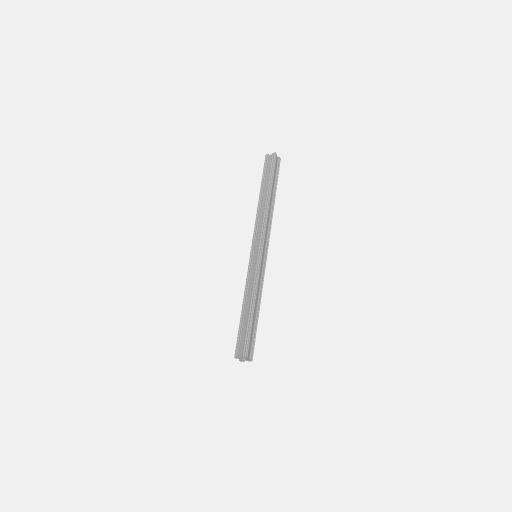
Part: OpenGoRAIL432